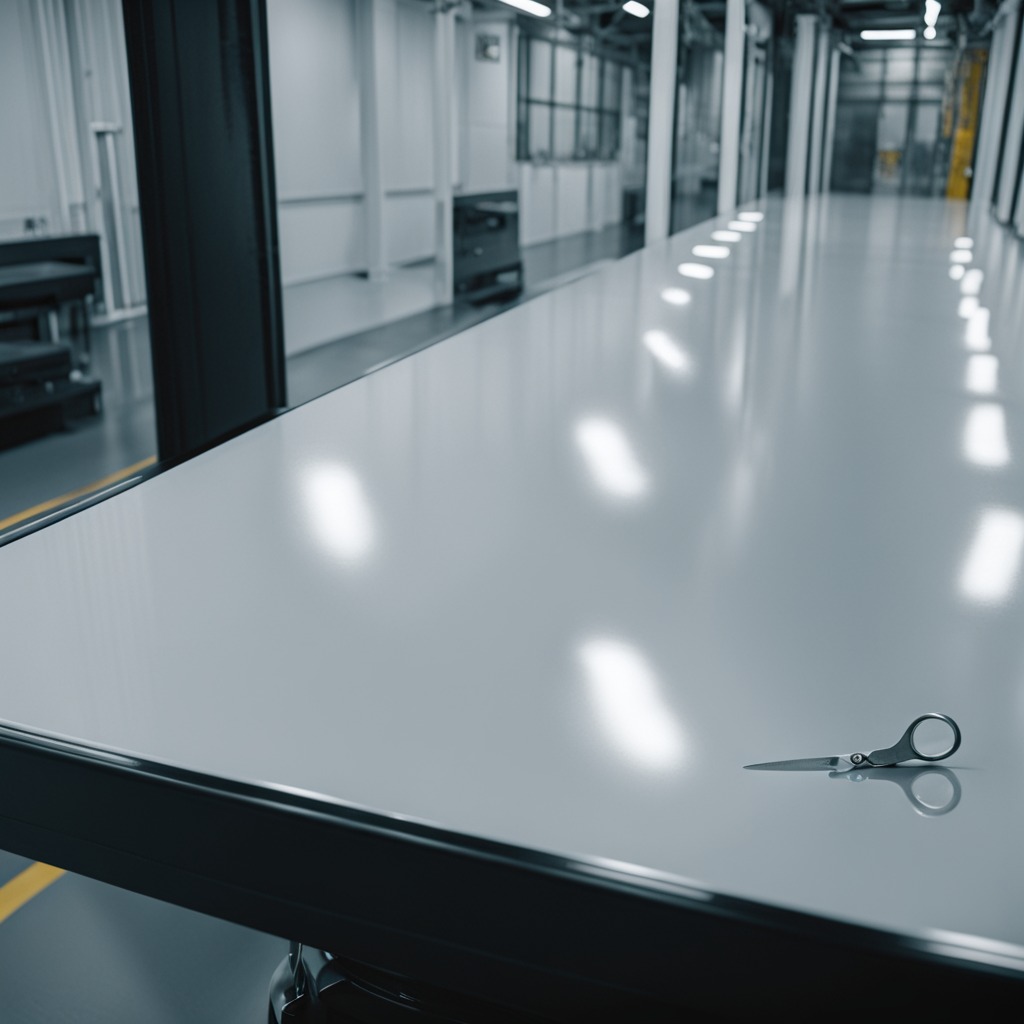
A scissor lying on a high-gloss table in a ship maintenance bay industrial lighting.